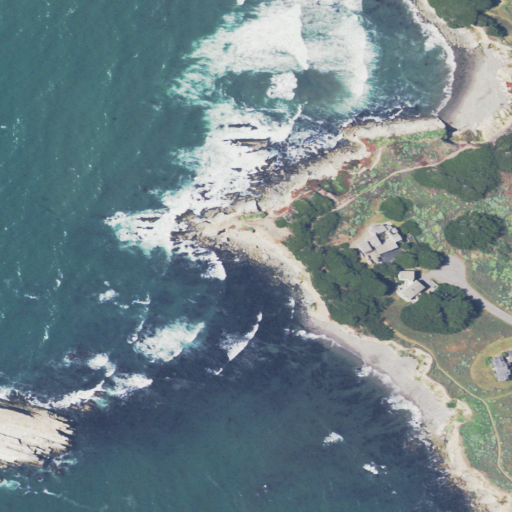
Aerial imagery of cape in California named Gualala Point containing open water, open development, shrub, low intensity development, woody wetlands, medium intensity development, high intensity development, grassland, evergreen forest, and herbaceous wetlands